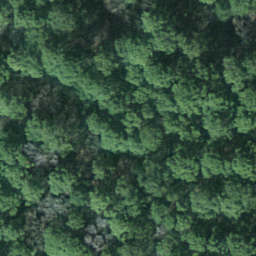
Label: forest